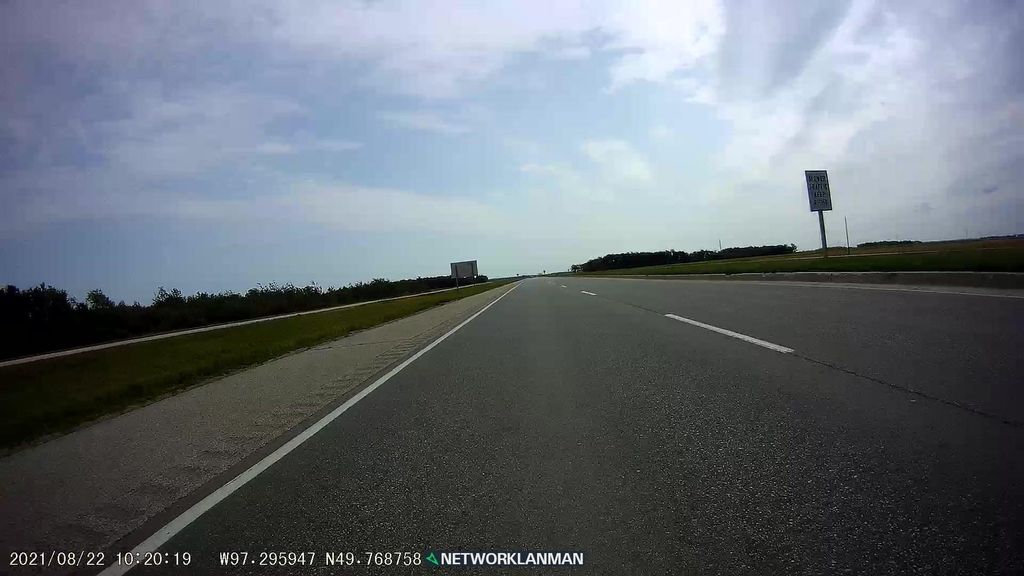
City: winnipeg